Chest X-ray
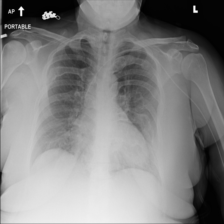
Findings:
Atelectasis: negative
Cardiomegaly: negative
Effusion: negative
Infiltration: negative
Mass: negative
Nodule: negative
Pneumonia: negative
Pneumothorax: negative
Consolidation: negative
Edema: negative
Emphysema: negative
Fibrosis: negative
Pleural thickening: negative
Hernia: negative